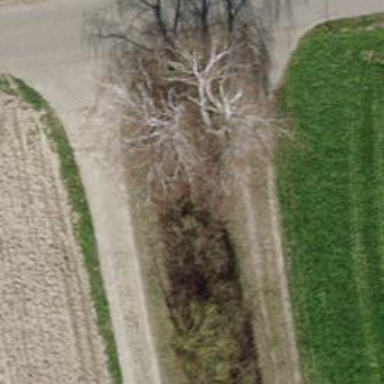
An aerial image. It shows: Grassy track road with grade 4 track type.